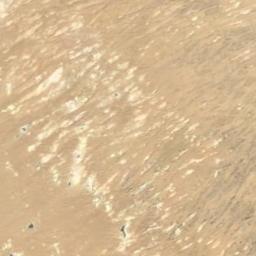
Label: desert